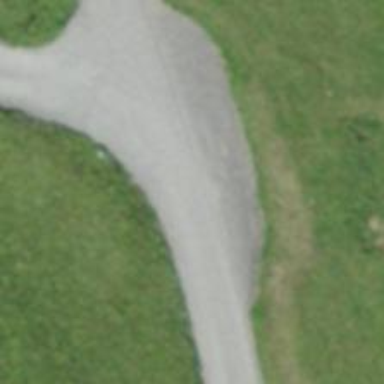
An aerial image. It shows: Passing place on the road.